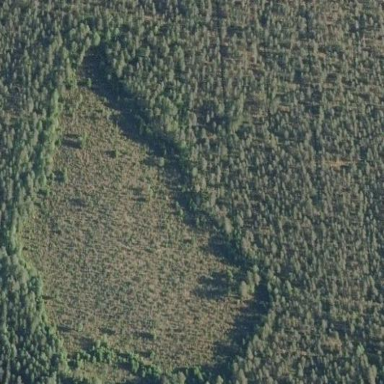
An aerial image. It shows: Patch of scrub vegetation.